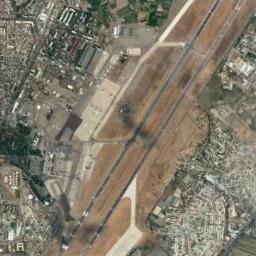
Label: airport